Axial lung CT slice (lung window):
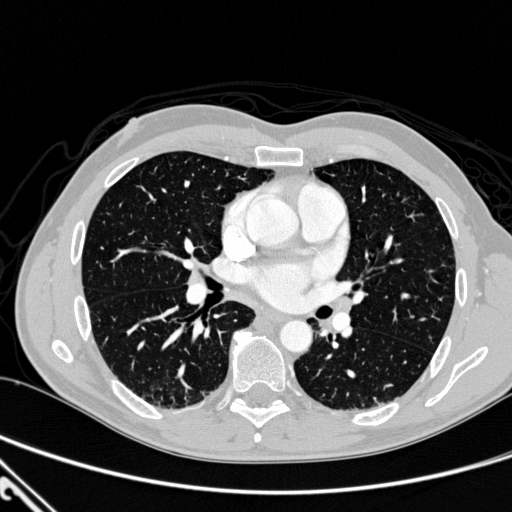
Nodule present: no